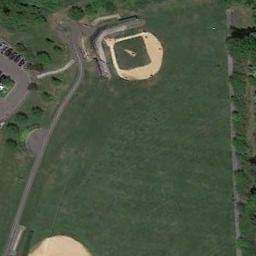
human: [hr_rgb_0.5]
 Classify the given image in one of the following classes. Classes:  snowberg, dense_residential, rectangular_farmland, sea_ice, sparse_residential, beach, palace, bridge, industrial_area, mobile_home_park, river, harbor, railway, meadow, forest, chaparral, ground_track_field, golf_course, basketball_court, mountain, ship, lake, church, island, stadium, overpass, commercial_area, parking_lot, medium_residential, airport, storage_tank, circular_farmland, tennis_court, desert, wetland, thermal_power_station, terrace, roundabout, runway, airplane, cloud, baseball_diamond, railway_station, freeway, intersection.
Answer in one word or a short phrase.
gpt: baseball_diamond